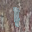
Label: 1